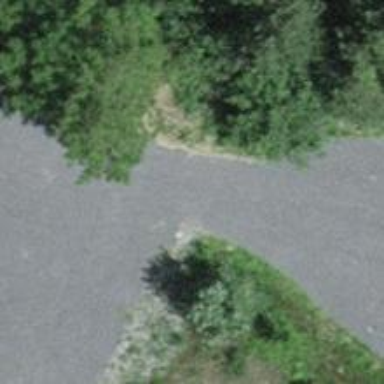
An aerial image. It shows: Unpaved driveway with service road designation.